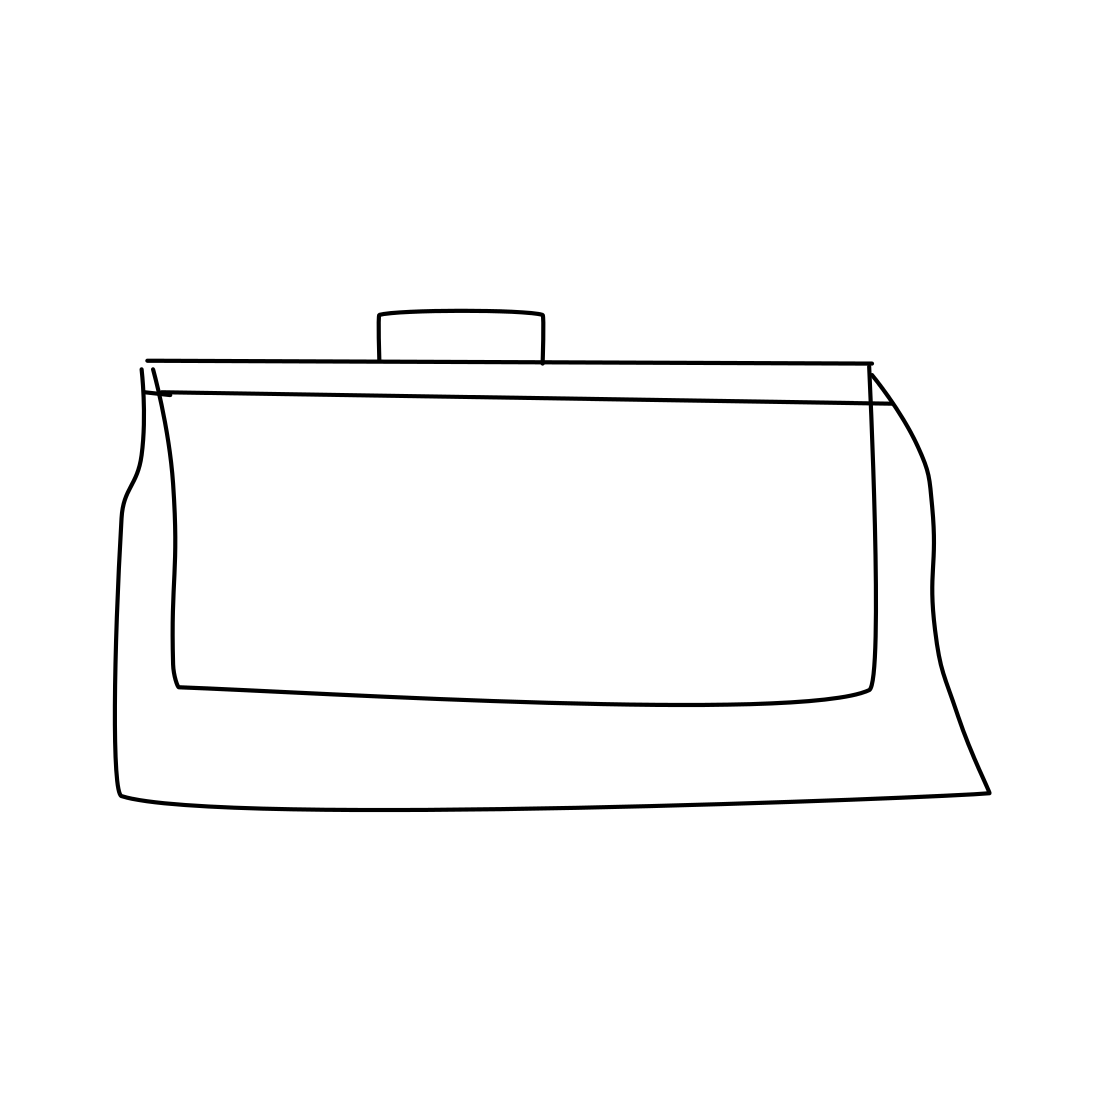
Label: suitcase